Question: I'm trying to implement page like functionality from application, I've added latest 'Facebook SDK' and implemented all delegates and handlers to check for session and status for the user login to the app. Its working fine up to here (this is already done in the sample code). Anyways, I've found the following code from the Facebook developer site, to like a page, but it doesn't seem to work.
'''
- (void) likeFacebookIndia
{
NSMutableDictionary<FBGraphObject> *action = [FBGraphObject graphObject];
action[@"object"] = @"http://www.facebook.com/FacebookIndia";
//action[@"object"] = @"FacebookIndia";
[FBRequestConnection startForPostWithGraphPath:@"me/og.likes"
graphObject:action
completionHandler:^ (FBRequestConnection *connection,
id result,
NSError *error)
{
// handle the result
if(error)
{
NSLog(@"%@",error.localizedDescription);
}
else
{
NSLog(@"%@",result);
}
}];
}
'''
Once successfully logged in, I used to call above function, and it ends up with the following error in 'likeFacebookIndia' block,
> The operation couldn't be completed. (com.facebook.sdk error 5.)
Here, my questions are,
1. I am not sure whether this is the correct way for liking a page?
2. If its correct, then what I am really missing to pass?
3. Is there any other way?
I already visited pages for 'FacebookLikeView' and 'FBLikeButton' also many question already aksed here, but not a single seems to work with latest 'Facebook SDK' update.
I was able to like a page with 'FacebookLikeView' but there's many problems with that,
1. A UIKeyBoard is showing up after like a page
2. Takes good time in loading Facebook page if login required and
3. After second like to the same page, like view goes out somewhere!
I tested same thing on Graph API Explorer, and it comes with the following result,

'{ "error": { "message": "(#100) Like actions are not yet supported against objects of this type.", "type": "OAuthException", "code": 100 } }'
I do hacked into 'FacebookLikeView' classes and solved above problems I written, though it should work now? NO it's not working, as it is using 'FBConnect' which is now outdated and also, I've latest 'Facebook SDK' for other stuff which working nicely! [I'm already working!]
This is how I'm doing,
'''
//Calling this function in 'viewDidLoad'
- (void) addLikeView
{
facebookLikeView.delegate = self;
facebookLikeView.href = [NSURL URLWithString:@"http://www.facebook.com/FacebookIndia"];
facebookLikeView.layout = @"button_count";
facebookLikeView.showFaces = NO;
facebookLikeView.alpha = 0;
[facebookLikeView load];
}
#pragma mark - Facebook Delegate
-(void)sessionDoneForPageShare:(FBSession *)session state:(FBSessionState)state error:(NSError *)error
{
if(error)
{
NSLog(@"error : %@",error);
}
else
{
[facebookLikeView load]; //In logged in or logged out, we've to call this
}
}
- (void)facebookViewControllerCancelWasPressed:(id)sender
{
NSLog(@"Login was cancelled by user");
}
- (void)facebookViewControllerDoneWasPressed:(id)sender
{
NSLog(@"User tapped done button on login view");
}
- (void) checkFBloggedInStatus
{
if (!FBSession.activeSession.isOpen)
{
NSArray *permissions = [NSArray array];
[FBSession openActiveSessionWithPublishPermissions:permissions defaultAudience:FBSessionDefaultAudienceOnlyMe allowLoginUI:YES completionHandler:^(FBSession *session, FBSessionState status, NSError *error){
[self sessionDoneForPageShare:session state:status error:error];}
];
}
}
#pragma mark FacebookLikeViewDelegate methods
- (void)facebookLikeViewRequiresLogin:(FacebookLikeView *)aFacebookLikeView {
[self checkFBloggedInStatus];
}
- (void)facebookLikeViewDidRender:(FacebookLikeView *)aFacebookLikeView {
[UIView beginAnimations:@"" context:nil];
[UIView setAnimationDelay:0.5];
facebookLikeView.alpha = 1;
[UIView commitAnimations];
}
- (void)facebookLikeViewDidLike:(FacebookLikeView *)aFacebookLikeView {
NSLog(@"liked");
}
- (void)facebookLikeViewDidUnlike:(FacebookLikeView *)aFacebookLikeView {
NSLog(@"unliked");
}
- (void)facebookLikeView:(FacebookLikeView *)aFacebookLikeView didFailLoadWithError:(NSError *)error
{
NSLog(@"FacebookLikeView error: %@",error);
}
'''
With this, I can see the like button, able to login into the browser, but then nothing will happen! It will just show Like button every time!
This was working good with old SDK 'FBConnect', the problem is with latest 'Facebook SDK',
you can find the 'FacebookLikeView' <URL>,
What I'm missing?
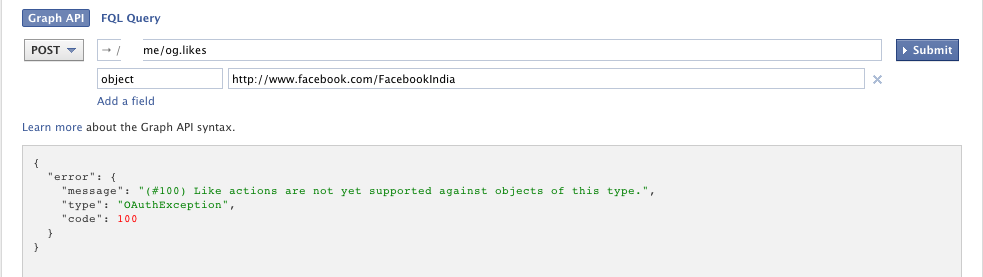
Answer: ### Big Update !
If you're seeing this that means, now you don't need to patch (or hack) anything to support like (a page on Facebook or any Open Graph object) in your application. With latest release for Facebook iOS SDK (FacebookSDK.framework) they're supporting like button, however (while I'm writing this update) its in 'beta', but we've something that we're wished from a long time, .
Here's the direct link for the change log and like button and yes documentation too.
- <URL>
[RECOMMENDED]
> The Like button can be used to like a Facebook Page or any Open Graph
object and can be referenced by URL or ID. Here's what the code looks
like:
'''
FBLikeControl *like = [[FBLikeControl alloc] init];
like.objectID = @"http://shareitexampleapp.parseapp.com/photo1/";
[self addSubview:like];
'''

(Source : <URL>.
---
[NOT RECOMMENDED]
Finally, I'm able to solve my problem, I'm putting solution steps so it will really helpful to someone who's looking for this kind of stuff,
Some things you may need to know (from my question)
- - 'FacebookLikeView'-
So here we go,
You need to use the Graph API with and check the User's likes. Here is an example.
'''
https://graph.facebook.com/{USER_ID}/likes/{PAGE_ID}
'''
If the user likes the page in question, it will return JSON looking like this if the user likes the page.
'''
{
"data": [
{
"name": "SomeCafe",
"category": "Restaurant/cafe",
"id": "someIdWillCome",
"created_time": "2013-05-07T12:32:00+0000"
}
],
"paging": {
"next": "https://graph.facebook.com/me/likes/someIdWillCome?format=json&limit=5000&offset=5000&__after_id=someIdWillCome"
}
}
'''
And like this if the user doesn't like the page:
'''
{
"data": [
]
}
'''
Here's the documentation on User likes:
<URL>
1) Implement 'FacebookLikeView' as given on its docs.
2) I need to implement one HTTP request to call above URL to check the current status for that page as I couldn't get it from 'FacebookLikeView'.
3) Check into the response (close to above example) and do the things as you need!
## That's it!
Here's the solutions for 'FacebookLikeView' issues I faced
---
1) 'FacebookLikeView' went away somewhere?
Its because a comment popover hides it! below is the solution
In 'FacebookLikeView.m' class look for, '- (void)didObserveFacebookEvent:(NSString *)fbEvent'
And add these lines ,
'''
if([[[UIDevice currentDevice] systemVersion] floatValue] >= 5.0f)
{
//NS_AVAILABLE_IOS(5_0);
[[_webView scrollView] setContentOffset: CGPointMake (0, 0)];
}
'''
2) FacebookLikeView shows UIKeyboard!!
It's because of the comment text box focus after like a page, below is solution for that.
'''
- (void) keyboardWasShown:(NSNotification *)notification
{
//force hide UIKeyBoard
[self.view endEditing:YES];
}
'''
Added notification into 'viewDidLoad' into class where you implementing
'''
[[NSNotificationCenter defaultCenter] addObserver:self selector:@selector(keyboardWasShown:) name:UIKeyboardWillShowNotification object:nil];
'''
> This will resign all keyboard visible from that particular view, in my case I'd no 'UITextField' where I need the Facebook Like Button, so if your case is difference then make sure with this point.
3) The issue is depends on many things Facebook server, Internet connection or something else, so I added a loading indicator into it --
---
> This will allow me like / unlike a Facebook page also I am able to know the current status of that particular user so I can decide what to do!
At last, thanks everyone who checked this issue and respond me! Appreciated! :)